Question: What is the measurement shown in the image?
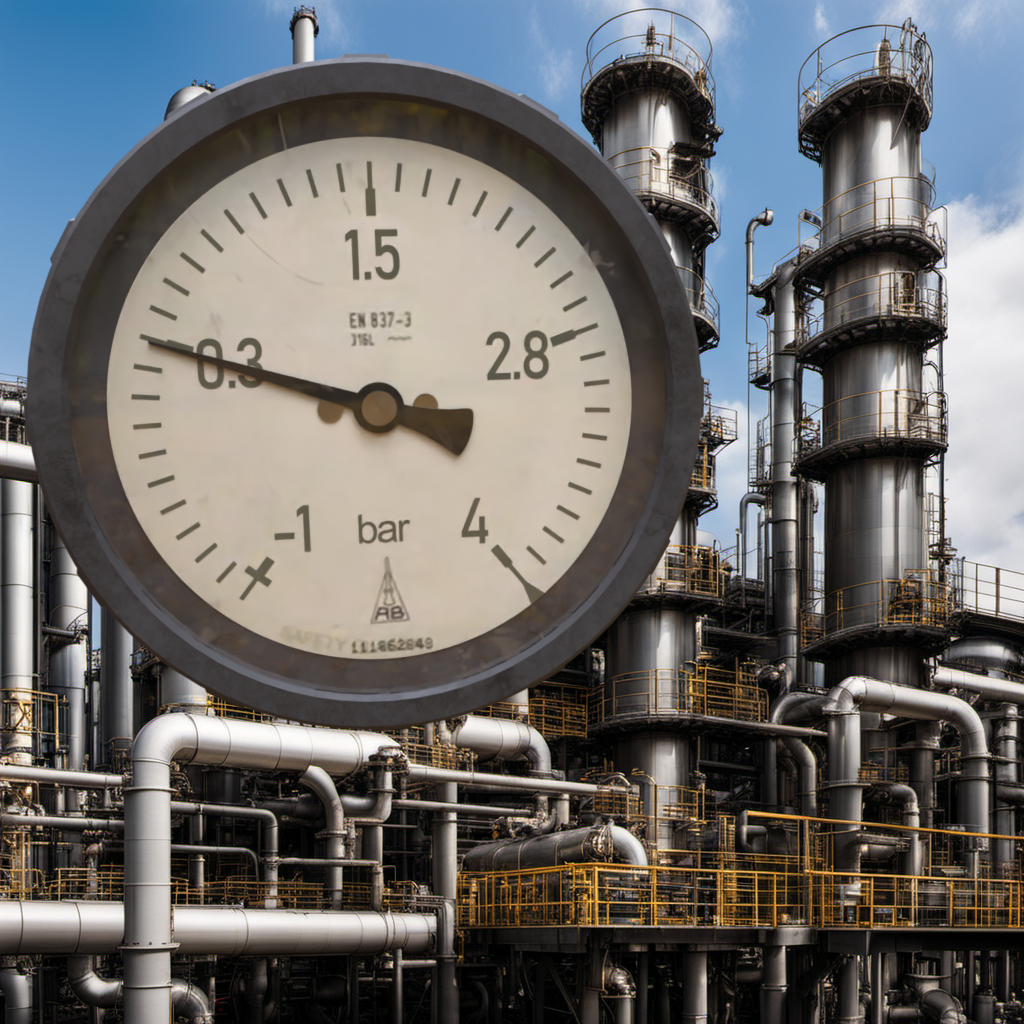
Answer: The result is 0.2
Question: What is the range of the measurement shown in the image?
Answer: The range is from -1 to 4
Question: What is the minimum and maximum value range of the measurement in the image?
Answer: The minimum value is -1 and the maximum value is 4